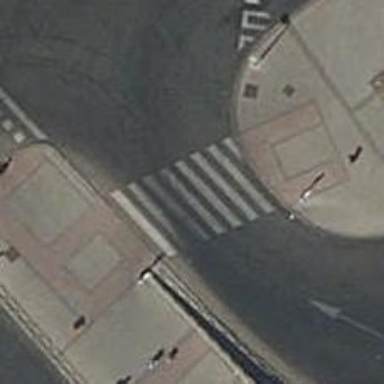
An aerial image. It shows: Footway with marked crossing. The surface is asphalt.